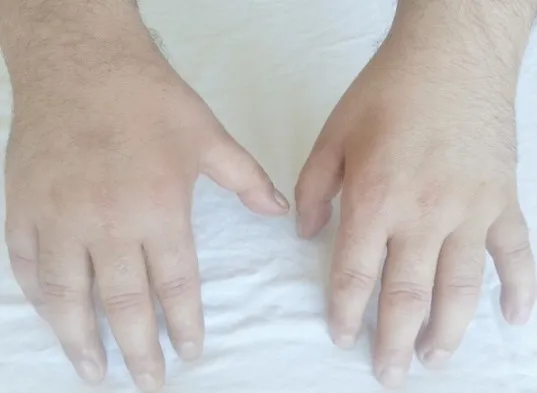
Before the operation, patient's hands.
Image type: medical_photograph (other_medical_photograph)